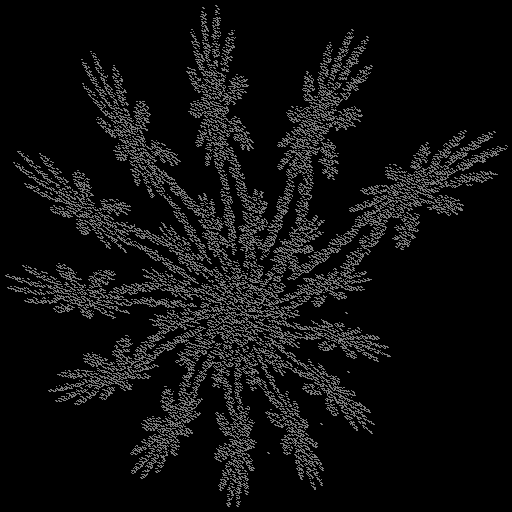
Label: swirl